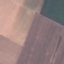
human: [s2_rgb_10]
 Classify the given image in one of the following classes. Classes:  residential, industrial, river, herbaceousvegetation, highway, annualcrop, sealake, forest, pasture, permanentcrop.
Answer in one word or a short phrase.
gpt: AnnualCrop